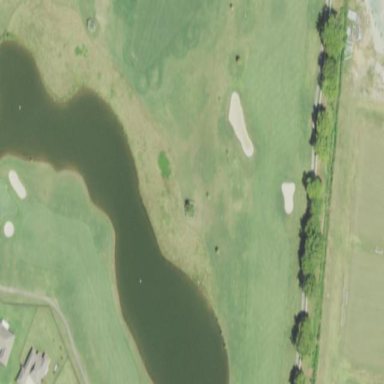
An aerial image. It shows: Rough area in golf course.